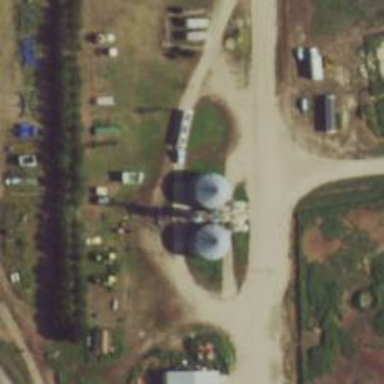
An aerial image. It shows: Silo.